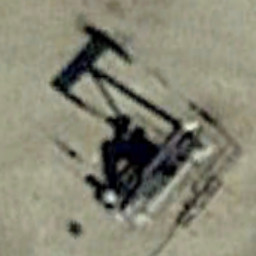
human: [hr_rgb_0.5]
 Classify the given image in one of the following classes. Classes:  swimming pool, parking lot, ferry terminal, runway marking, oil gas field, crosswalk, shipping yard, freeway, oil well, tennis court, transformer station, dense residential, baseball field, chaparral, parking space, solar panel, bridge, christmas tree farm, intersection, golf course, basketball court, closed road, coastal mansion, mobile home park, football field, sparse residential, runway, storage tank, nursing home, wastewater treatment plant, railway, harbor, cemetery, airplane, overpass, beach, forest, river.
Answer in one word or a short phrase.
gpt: oil well